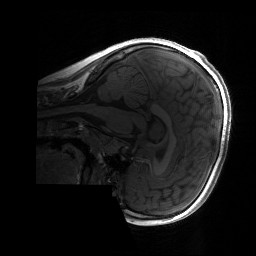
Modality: T1w
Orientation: sagittal
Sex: male
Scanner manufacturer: siemens
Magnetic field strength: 3 T
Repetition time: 1.9 s
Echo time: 0.00243 s